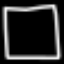
Label: square